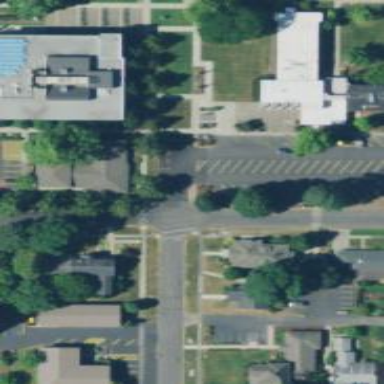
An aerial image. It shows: Residential road with asphalt surface and sidewalk on the left.